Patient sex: F
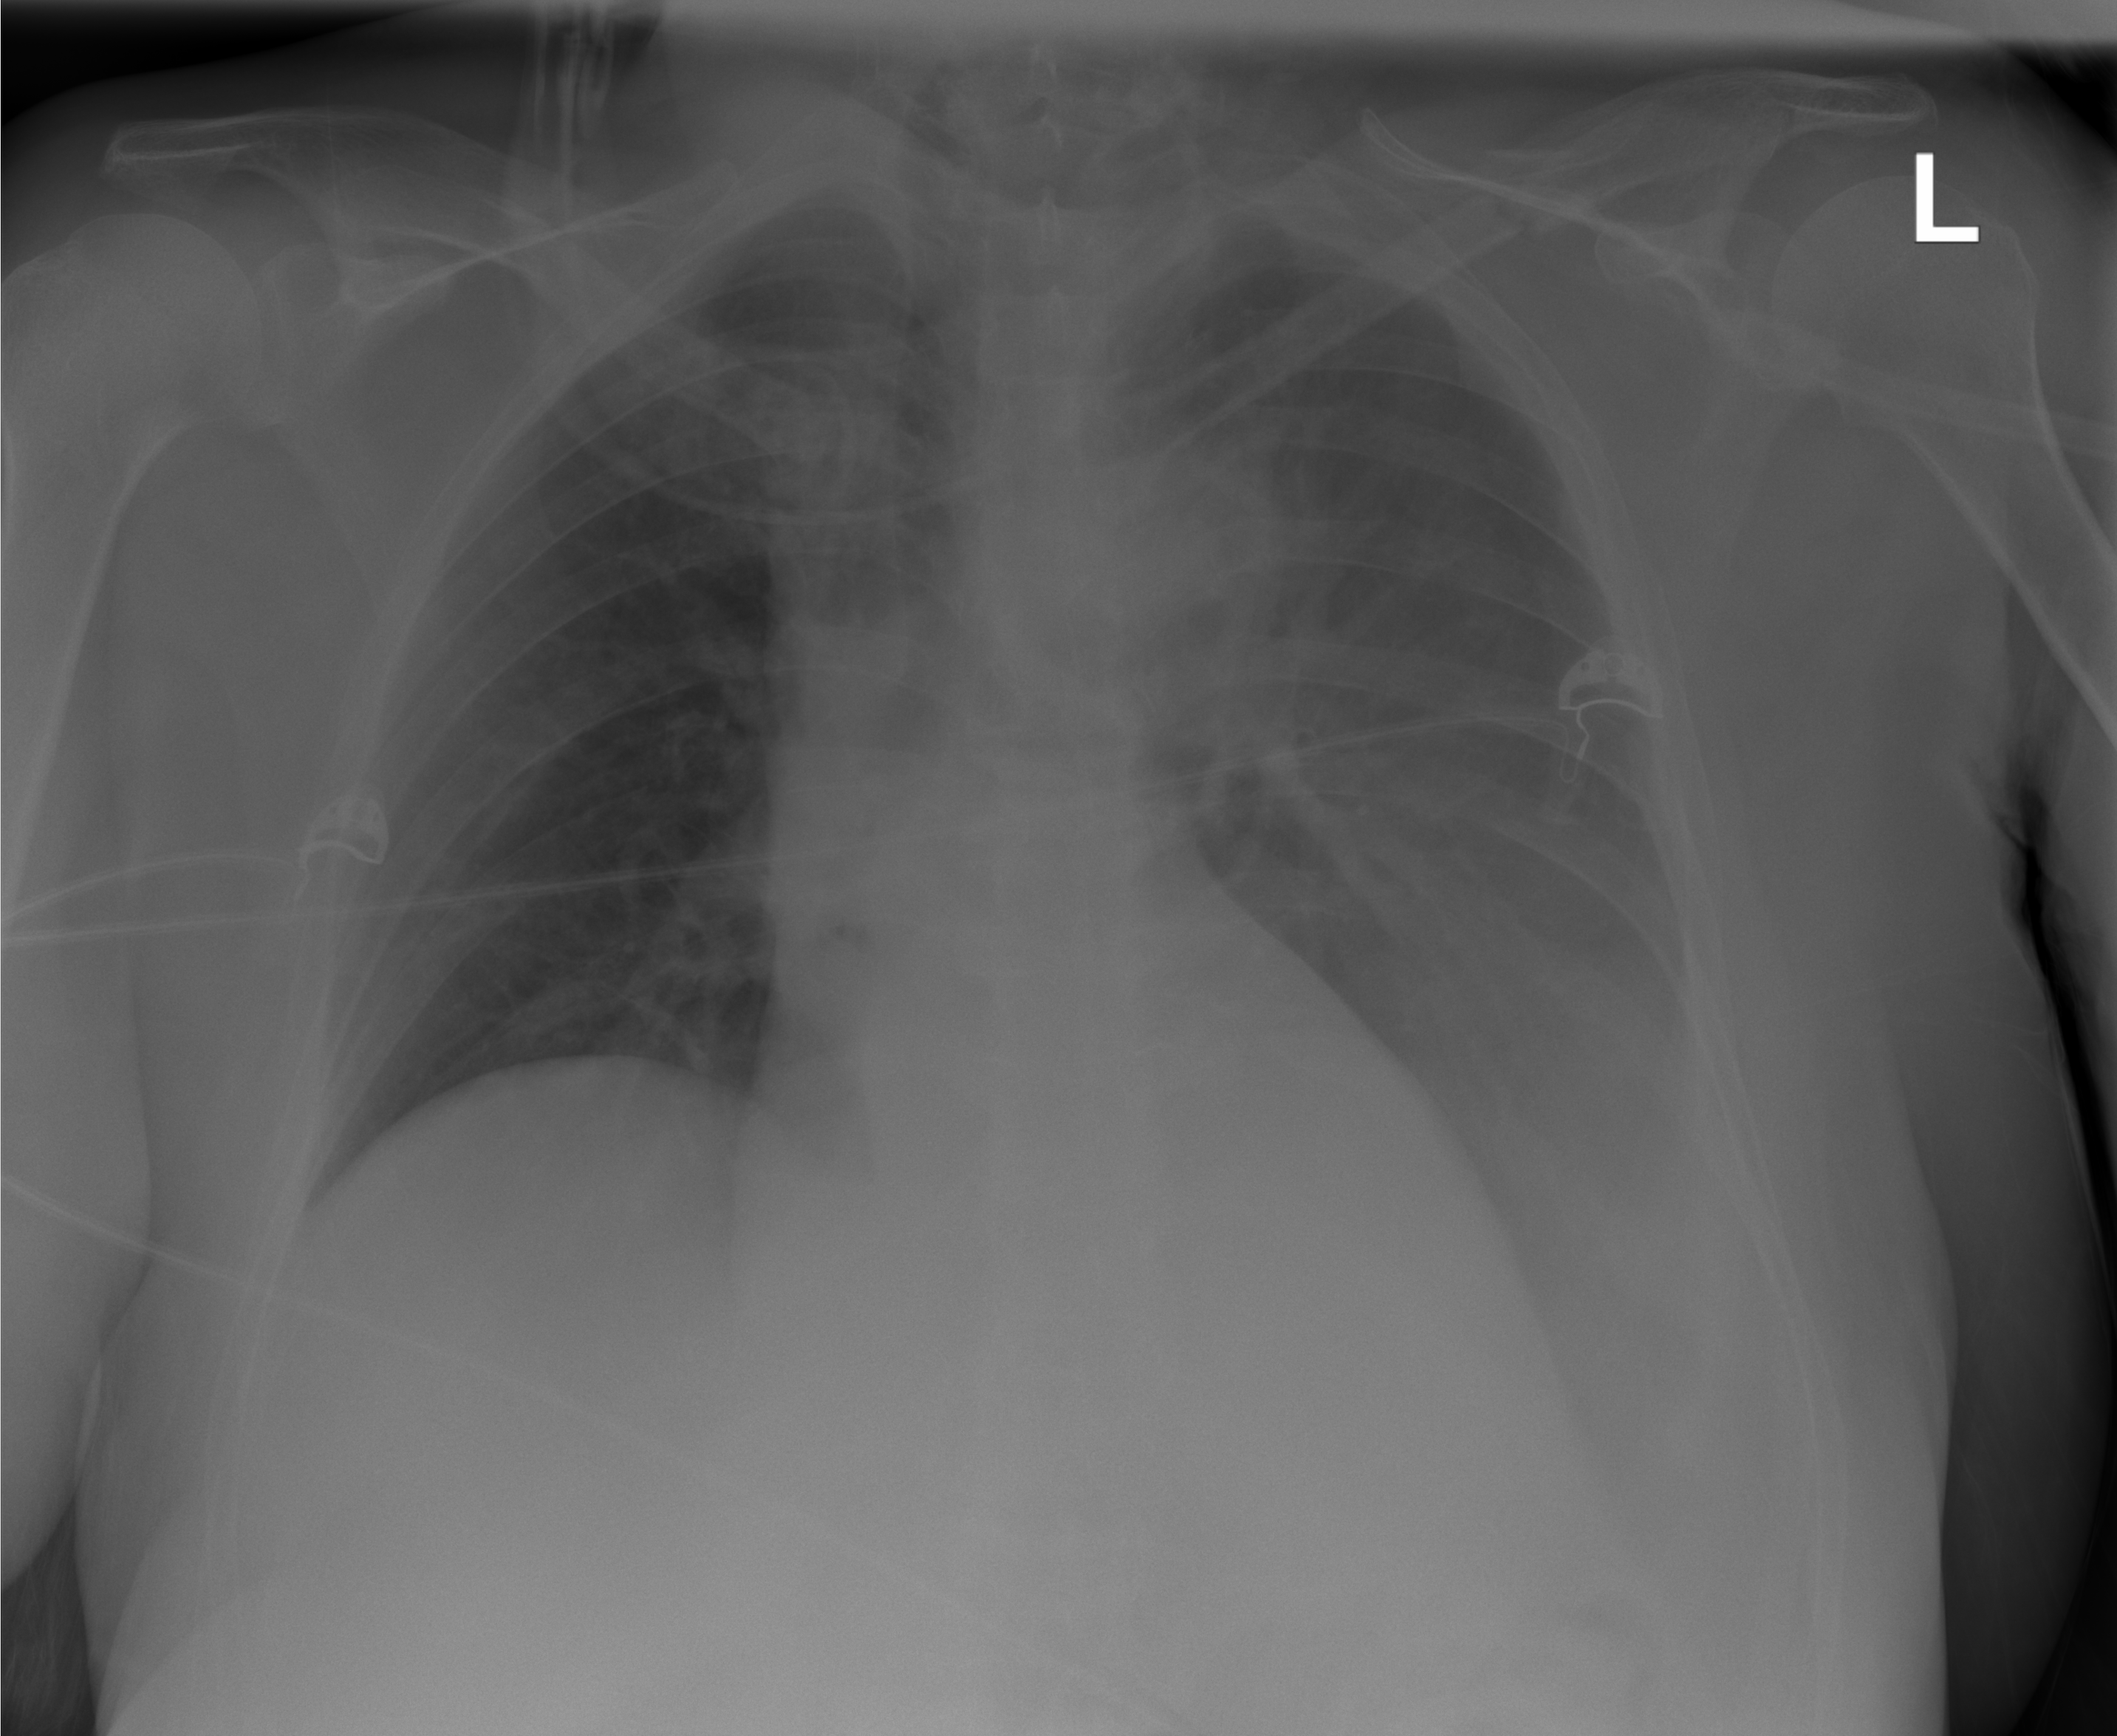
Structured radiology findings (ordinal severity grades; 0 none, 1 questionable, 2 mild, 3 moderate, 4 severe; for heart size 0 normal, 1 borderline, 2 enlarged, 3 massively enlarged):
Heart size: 0
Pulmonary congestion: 0
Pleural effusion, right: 0
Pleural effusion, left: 2
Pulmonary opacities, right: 0
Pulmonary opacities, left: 0
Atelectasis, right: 0
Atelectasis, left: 2